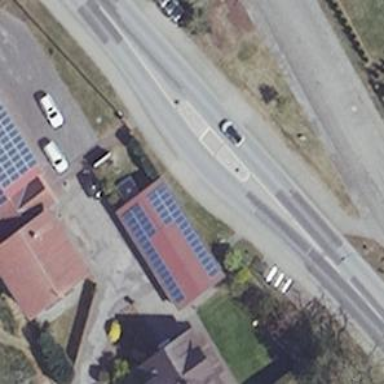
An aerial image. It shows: Solar-powered generator using photovoltaic technology. This small installation generates electricity through solar photovoltaic panels.